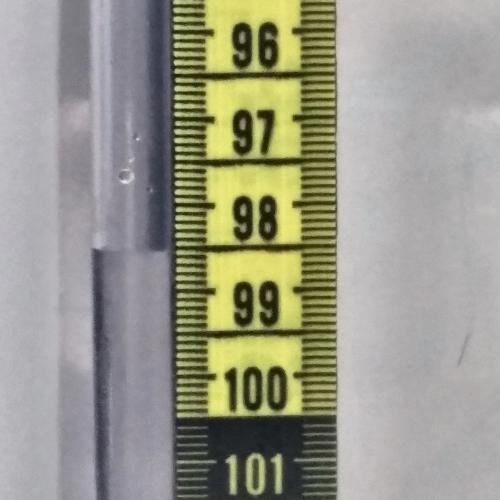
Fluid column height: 98.5 cm